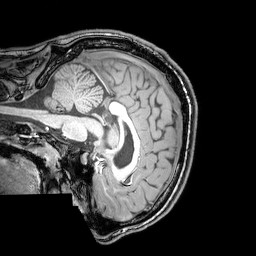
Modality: T1w
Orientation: sagittal
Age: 22
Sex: male
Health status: healthy
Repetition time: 0.081 s
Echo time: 0.037 s